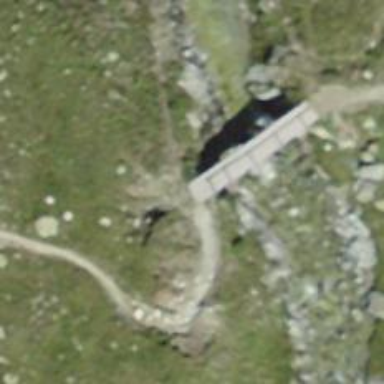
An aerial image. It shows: Path on bridge.